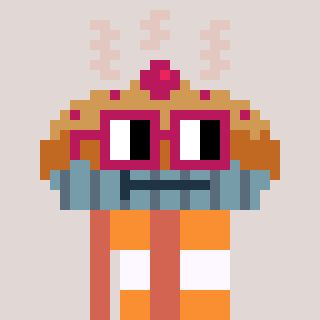
a pixel art character with square dark red glasses, a pie-shaped head and a peachy-colored body on a warm background